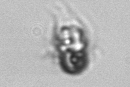
Label: Mesodinium